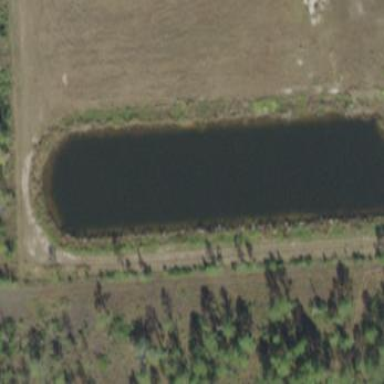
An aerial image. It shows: Pond with natural water.